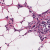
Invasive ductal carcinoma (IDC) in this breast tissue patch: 1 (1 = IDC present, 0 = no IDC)